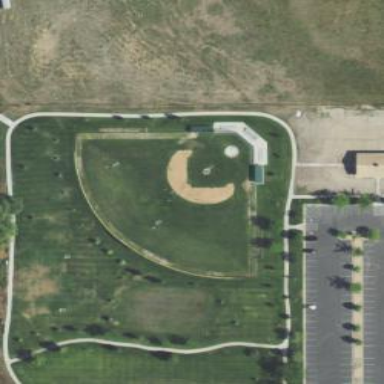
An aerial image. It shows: Baseball pitch for leisure land.